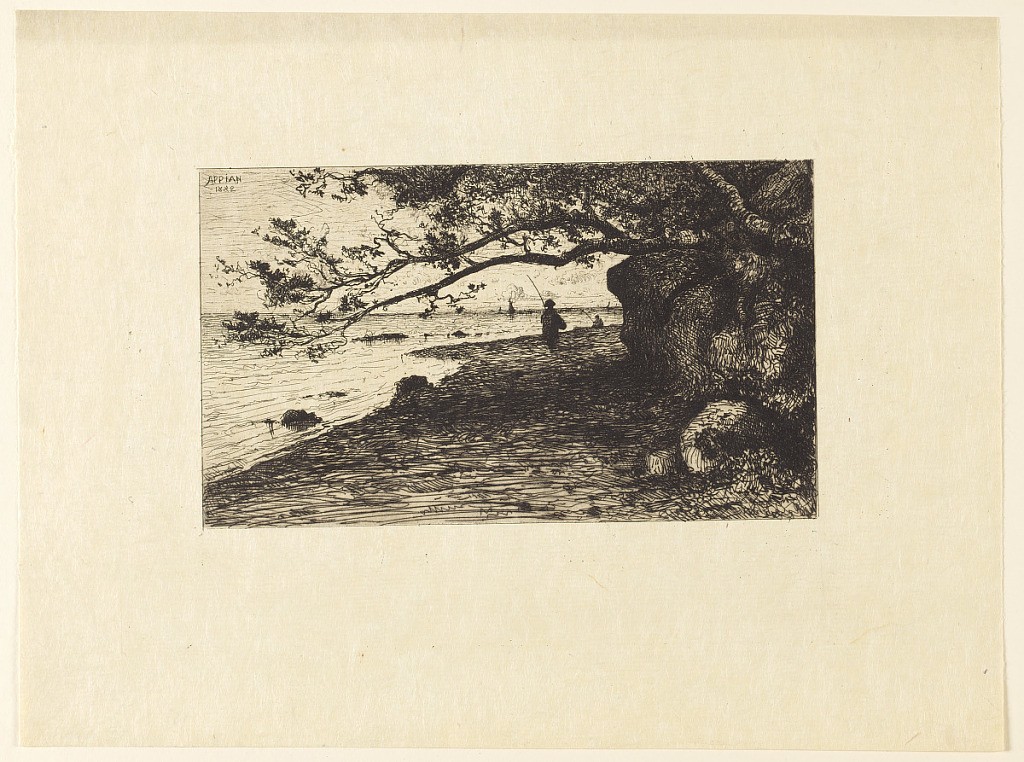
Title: A Villefranche-sur-Mer (Environs de Carqueiranne)
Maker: Adolphe Appian, French, 1818 - 1898
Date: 1882
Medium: Etching on cream-colored Japan paper
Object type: Print
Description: Horizontal rectangle. Two fishermen are seen under a large rock overhung with trees on the bank of a large body of water, left. Sailboats in the distance.